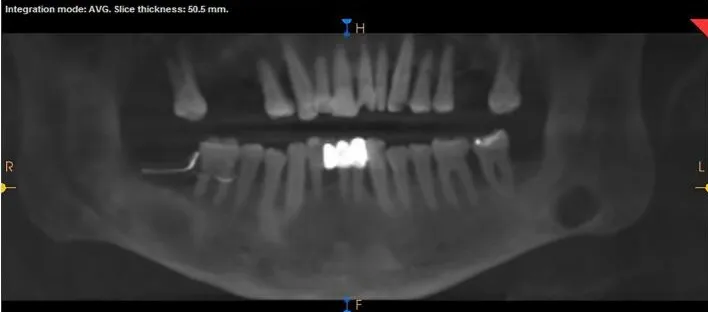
Follow up radiograph after 10 months showing decreasing in the cystic size with bony filling and the decompression tube.
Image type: radiology (x_ray)